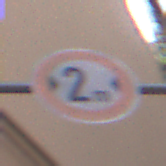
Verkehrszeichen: TatsaechlicheBreite2
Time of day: MorningAfternoon
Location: Outdoor (Urban)
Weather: Clear
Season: NotSpecified
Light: Natural